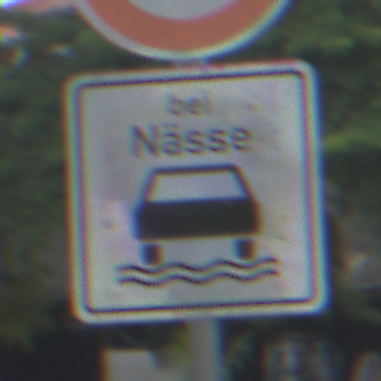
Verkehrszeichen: BeiNaesse
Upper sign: Geschwindigkeit60
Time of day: MorningAfternoon
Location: Outdoor (Suburban)
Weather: PartlyCloudy
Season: NotSpecified
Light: Natural